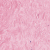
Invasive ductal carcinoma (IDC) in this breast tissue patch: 0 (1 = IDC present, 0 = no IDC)